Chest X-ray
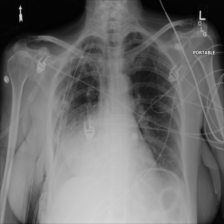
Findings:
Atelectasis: negative
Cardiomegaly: negative
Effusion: positive
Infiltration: negative
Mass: negative
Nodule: negative
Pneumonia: negative
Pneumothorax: negative
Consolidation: negative
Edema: negative
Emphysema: positive
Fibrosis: negative
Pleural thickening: negative
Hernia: negative